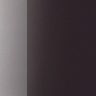
Metastatic tissue present: no